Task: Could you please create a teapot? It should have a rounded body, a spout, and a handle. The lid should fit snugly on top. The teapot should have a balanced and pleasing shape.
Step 182:
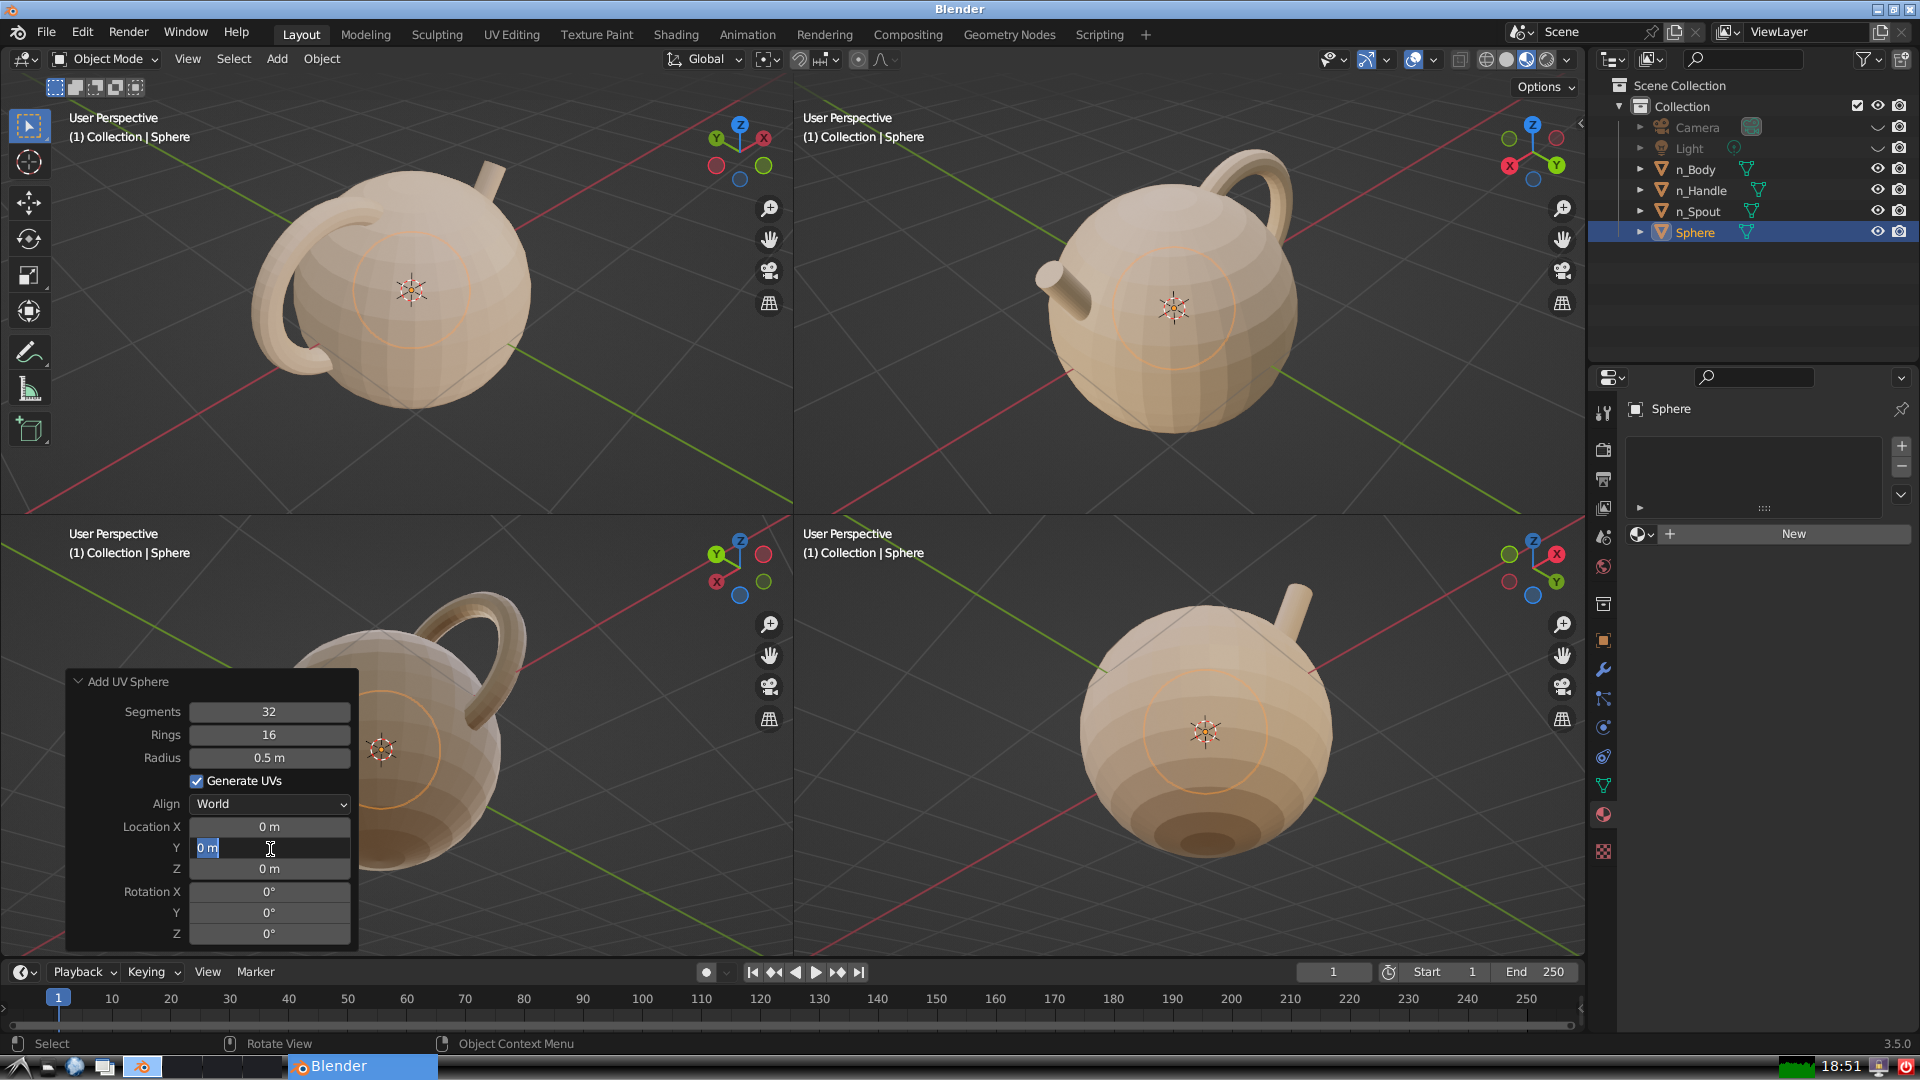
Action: input_text: 0.0